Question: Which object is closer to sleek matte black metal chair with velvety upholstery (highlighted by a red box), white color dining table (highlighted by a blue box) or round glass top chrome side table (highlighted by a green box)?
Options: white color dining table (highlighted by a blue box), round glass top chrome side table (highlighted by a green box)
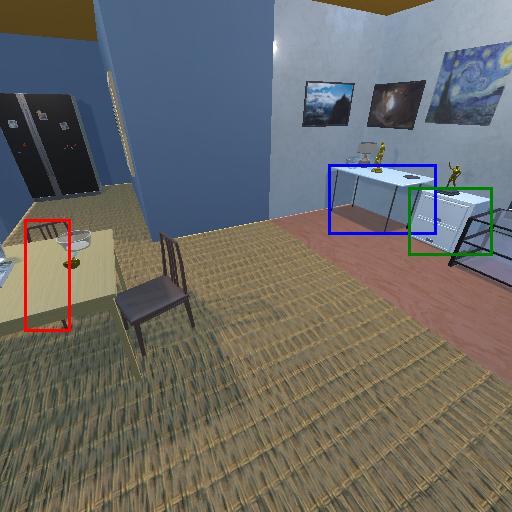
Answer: white color dining table (highlighted by a blue box)